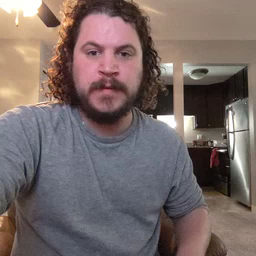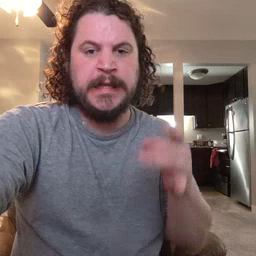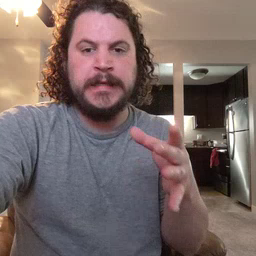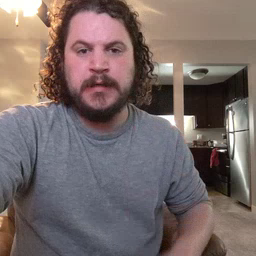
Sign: hate